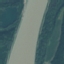
Land use / land cover: River